Question: I have a Java application. For some tasks, I run another JVM instance in parallel using 'ProcessBuilder'. i.e. my main application starts another JVM instance using 'Process' and then both communicate using I/O.
But on the 'Dock' on Mac, it shows both the process:

I do not want that, as the other process only does the back-end work and is not required to be shown up front. Also it is a risk as he can manually force quit the another process easily.
What should be done to make sure it runs on background and doesn't show itself on dock
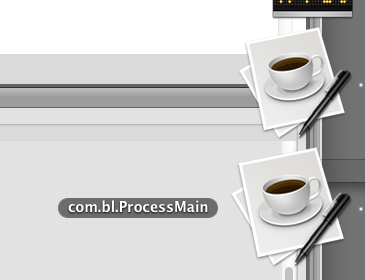
Answer: If your back-end processor truly does not need any screen resources then the simplest thing to do is too launch the new JVM in mode:
'''
java -Djava.awt.headless=true com.bl.ProcessMain
'''